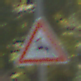
Verkehrszeichen: WildwechselRechts
Umgebung: Outdoor, Urban
Tageszeit: Midday
Wetter: Clear
Licht: Natural
Jahreszeit: NotSpecified
Kontrast: HighContrast